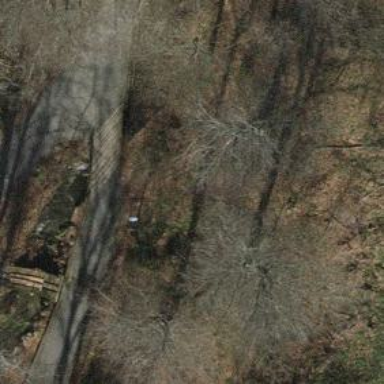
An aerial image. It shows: Unpaved path.